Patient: sex M, age 35
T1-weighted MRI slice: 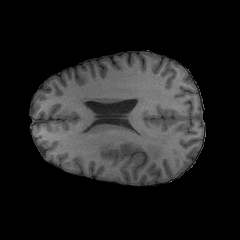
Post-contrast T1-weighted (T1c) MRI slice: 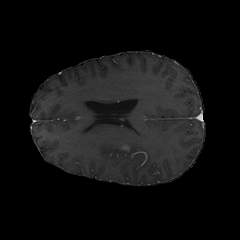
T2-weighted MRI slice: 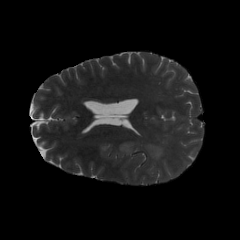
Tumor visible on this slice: yes
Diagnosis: Astrocytoma, IDH-mutant
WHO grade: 4